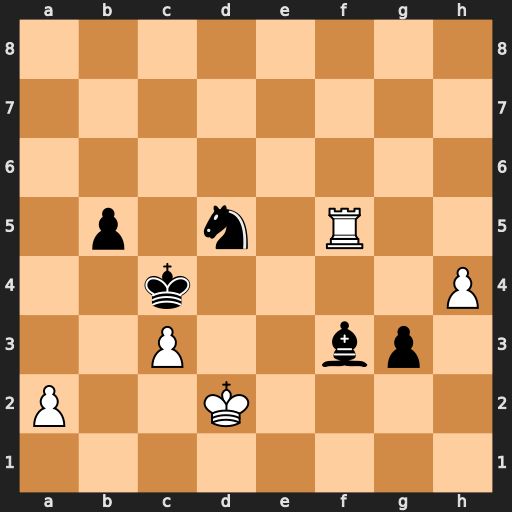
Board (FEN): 8/8/8/1p1n1R2/2k4P/2P2bp1/P2K4/8
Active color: w
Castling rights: -
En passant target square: -
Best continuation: Rxf3 g2 Rg3